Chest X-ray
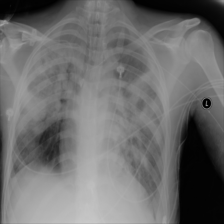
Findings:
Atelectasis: negative
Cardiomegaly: negative
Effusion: negative
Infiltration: negative
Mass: negative
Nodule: negative
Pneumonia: negative
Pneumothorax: negative
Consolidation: negative
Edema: negative
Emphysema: negative
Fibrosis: negative
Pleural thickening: negative
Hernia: negative